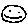
Label: smiley face